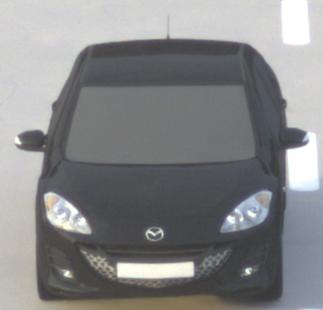
Make: Mazda
Model: 3 1.6
Detailed model: 3 (BL)
Model produced from: 2009/05
Model produced until: 2010/12
Doors: 5
Color: black
Road condition: dry road
Daytime: sunrise or sunset
Contrast: low contrast